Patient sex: M
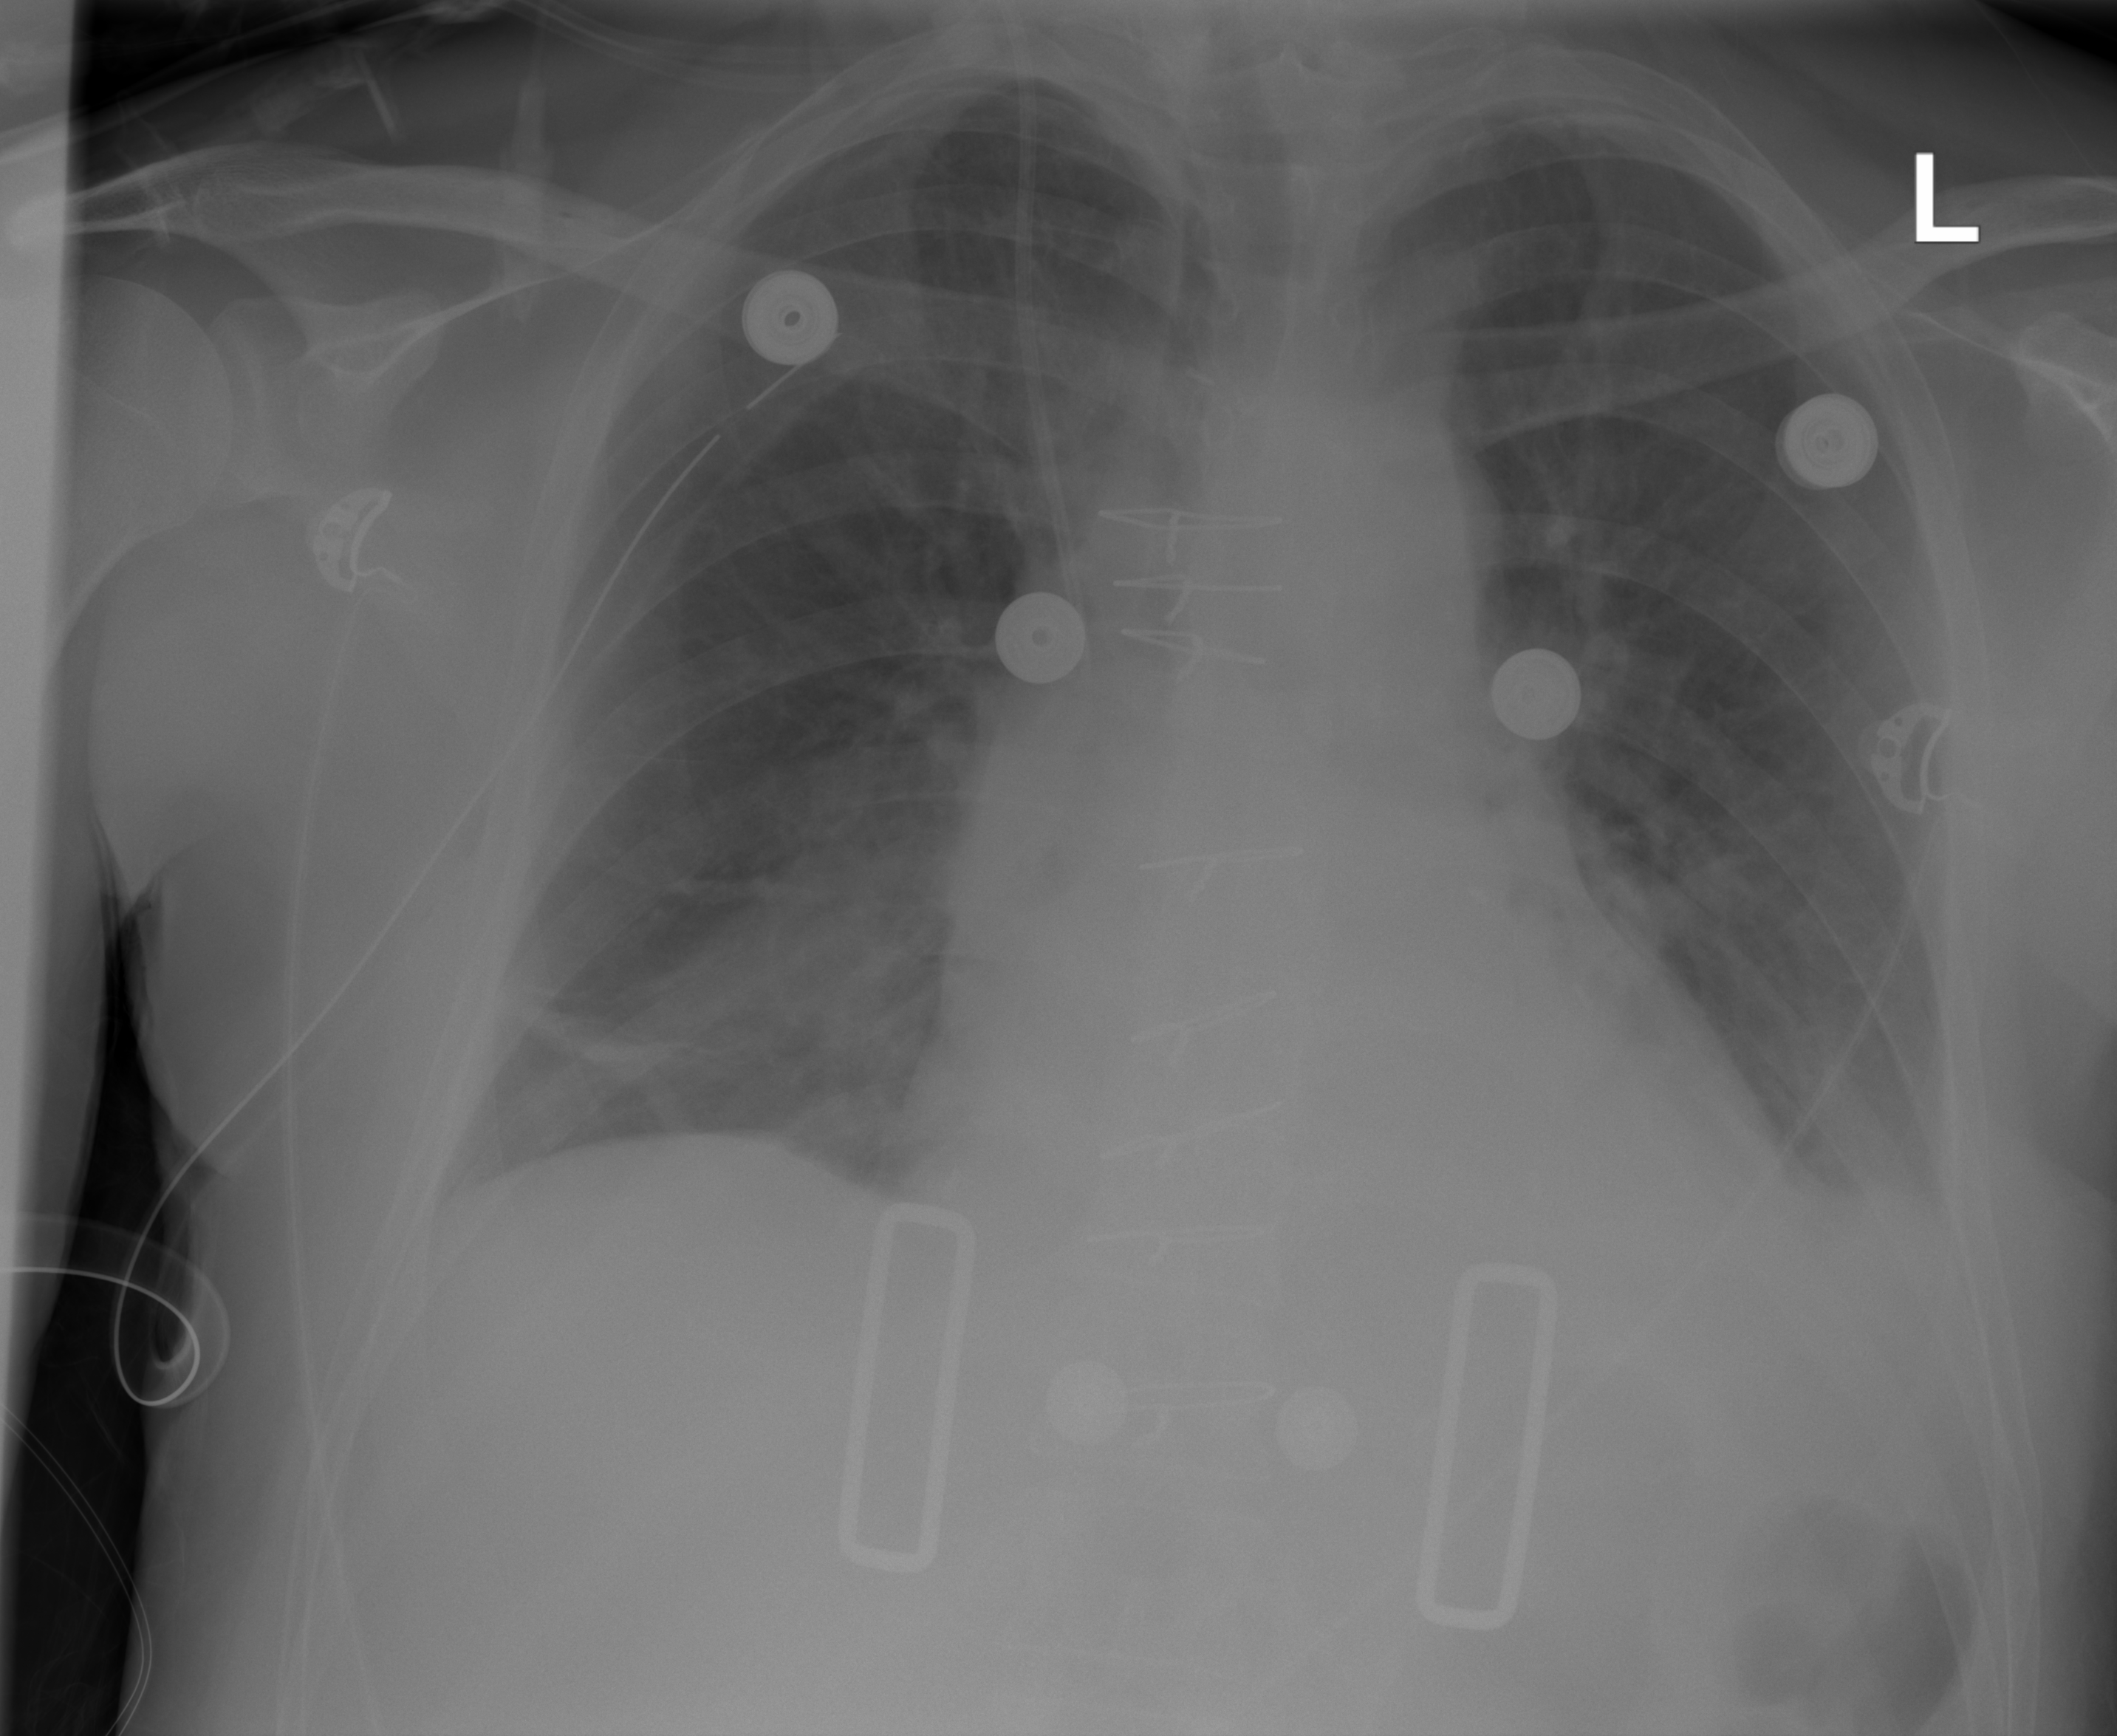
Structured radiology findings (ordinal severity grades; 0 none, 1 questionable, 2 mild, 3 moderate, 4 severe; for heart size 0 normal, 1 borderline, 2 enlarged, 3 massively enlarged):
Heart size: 0
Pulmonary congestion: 2
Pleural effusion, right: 0
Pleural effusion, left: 2
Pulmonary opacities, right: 0
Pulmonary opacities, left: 0
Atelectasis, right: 2
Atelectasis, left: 1